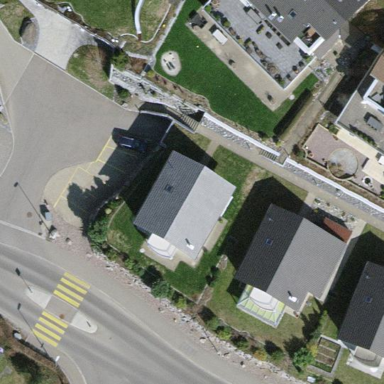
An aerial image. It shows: Detached building.